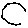
Label: hexagon